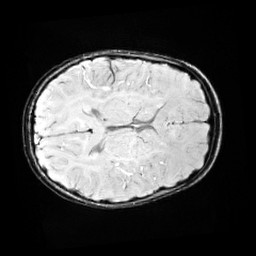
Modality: SWI
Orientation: axial
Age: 11
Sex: female
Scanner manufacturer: siemens
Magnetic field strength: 3 T
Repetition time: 0.027 s
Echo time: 0.02 s